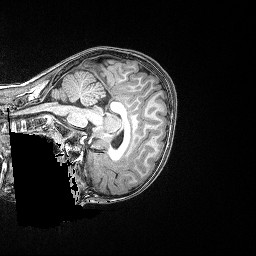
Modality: T1w
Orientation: sagittal
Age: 82
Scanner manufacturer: siemens
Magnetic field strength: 3 T
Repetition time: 2.5 s
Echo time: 0.00347 s